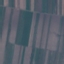
Land use / land cover: AnnualCrop